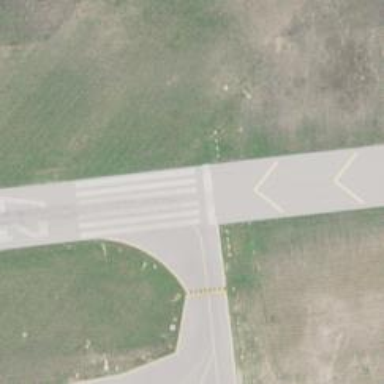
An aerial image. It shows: View of taxiway at the airport.